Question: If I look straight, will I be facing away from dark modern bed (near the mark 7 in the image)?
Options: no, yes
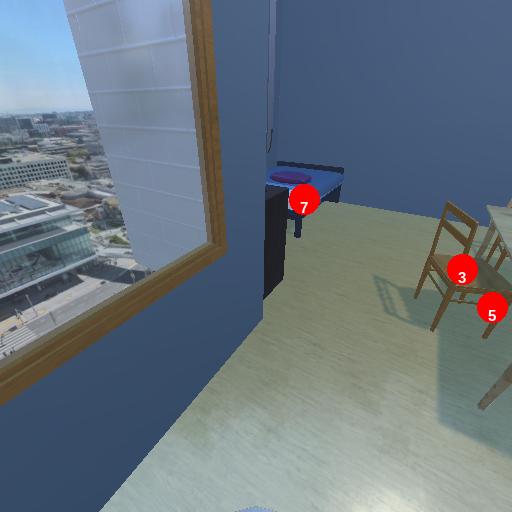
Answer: no